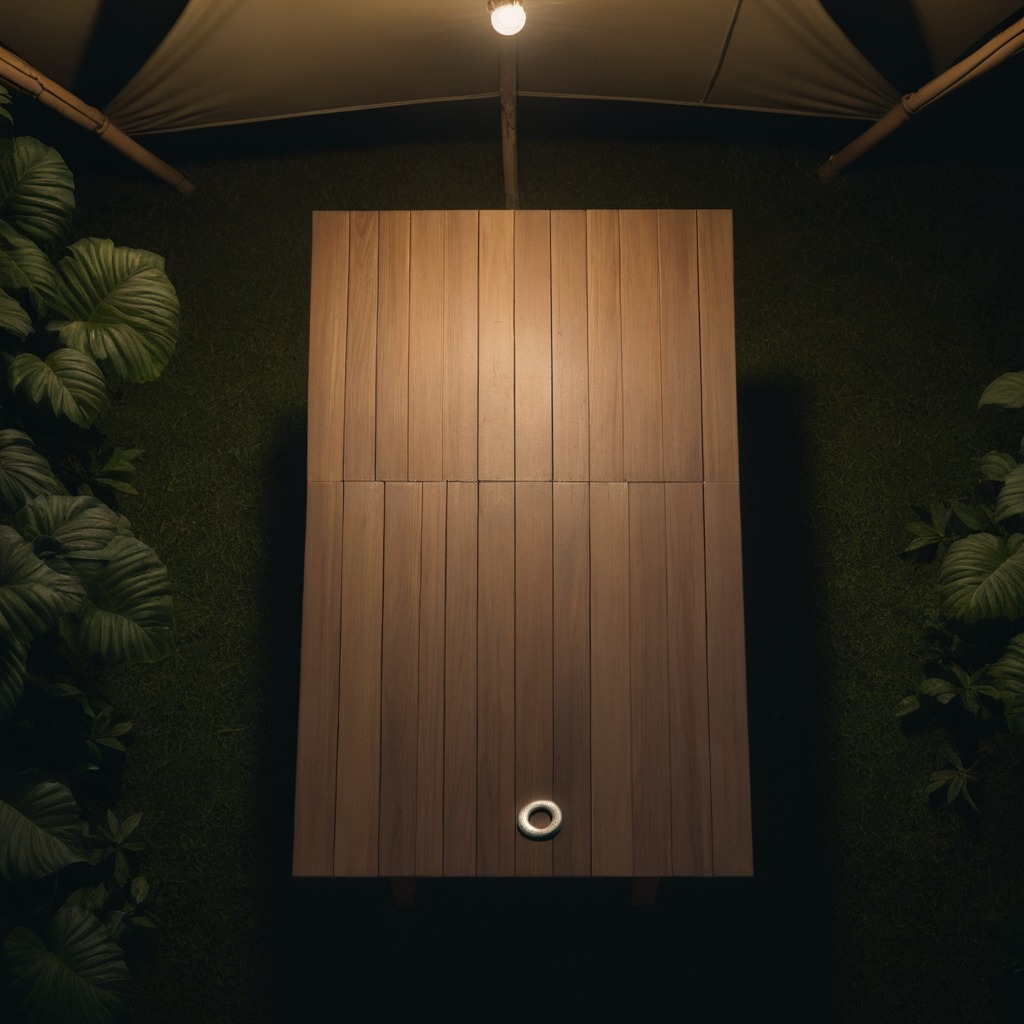
A flat metal washer lies on a wooden table inside a jungle field workshop tent at night dim ambient light soft shadows worn but